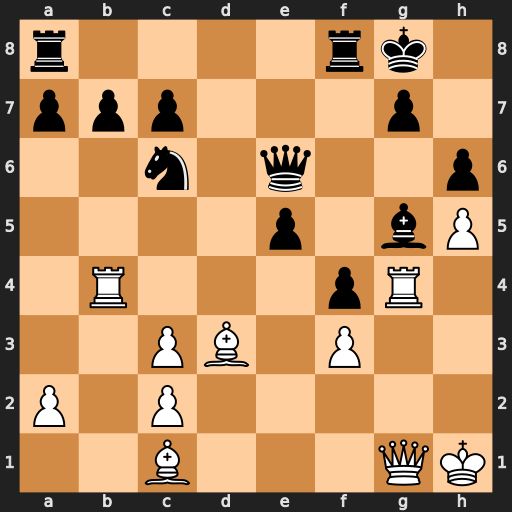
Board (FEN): r4rk1/ppp3p1/2n1q2p/4p1bP/1R3pR1/2PB1P2/P1P5/2B3QK
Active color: w
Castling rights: -
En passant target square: -
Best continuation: Bc4 Qxc4 Rxc4